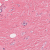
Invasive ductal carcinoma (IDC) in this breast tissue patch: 0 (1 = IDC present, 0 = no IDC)